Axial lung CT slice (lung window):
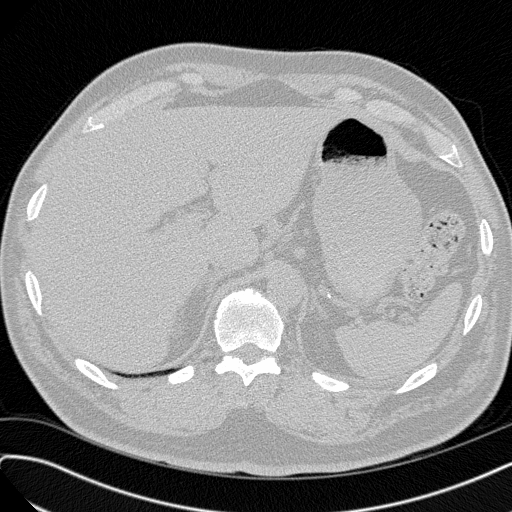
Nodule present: no